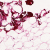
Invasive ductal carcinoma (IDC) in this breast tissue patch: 0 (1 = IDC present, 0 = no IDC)